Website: macys
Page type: account-selection
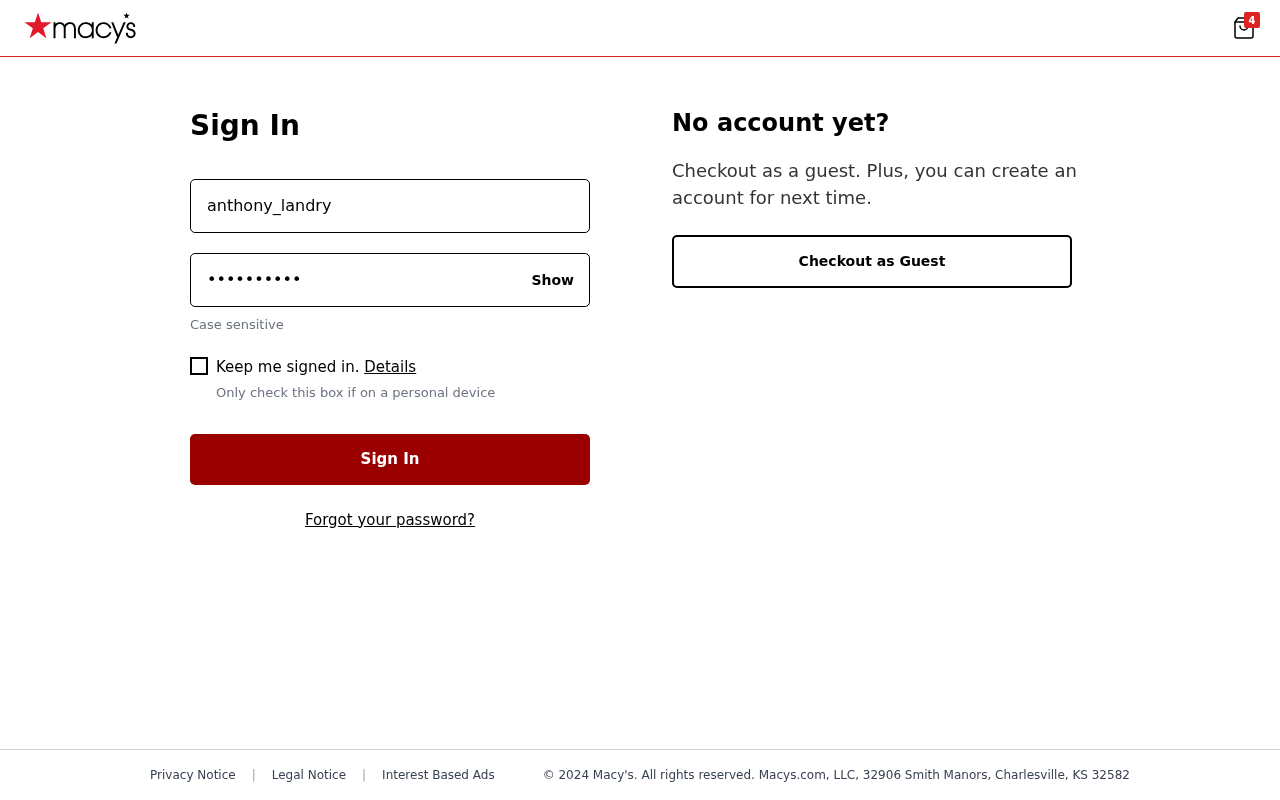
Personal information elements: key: PII_LOGIN_USERNAME
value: anthony_landry
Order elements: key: ORDER_NUM_ITEMS
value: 4